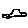
Label: car